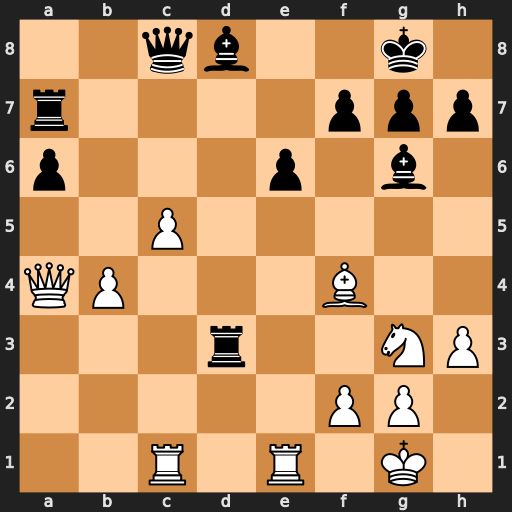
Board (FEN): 2qb2k1/r4ppp/p3p1b1/2P5/QP3B2/3r2NP/5PP1/2R1R1K1
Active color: w
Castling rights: -
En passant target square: -
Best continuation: Qe8#